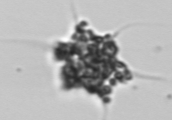
Label: Dictyocha